Question: I'm trying to get this exact effect, only thing is, I want to have the image and rollover shaped like a diamond as opposed to a circle.
Anyone know how I would go about this.
The code is all there, just asking how to make it diamond element/properties
WEBSITE & CODE HERE - <URL>
DIAMOND SHAPE LIKE THIS -

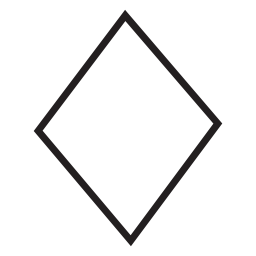
Answer: There are many demos in the link you posted. I just picked the first demo as an example. In fact all the demos there style the element as , which is simpler than shaping elements as . As I said before, the most important thing is how to render the diamond shape, it should have border and inner content (such as image background ...). That requirement makes it become more complicated than just a solid diamond. After shaping the element as diamond, you just need to apply the transform 'scale' (from '0' in normal state to '1' in hover state). Of course we need many parts in the diamond menu item so we need some HTML elements to render it (1 element together with its pseudo-elements won't be able to render complicated shapes with rich interaction and effects ...). Here is the demo code, note that I just used 'transform' property and use prefix-free library, you can add more prefixed versions of 'transform' (such as '-webkit-transform', '-moz-transform', ...) if you don't want to use prefix-free library:
:
'''
<div class='menu-item'>
<div class='diamond chrome'></div>
<div class='content'>
<div class='diamond clipper'>
<div class='inner-content'>
Diamond menu item
</div>
</div>
</div>
</div>
'''
:
'''
.menu-item {
width:200px;
height:200px;
position:relative;
transform: translateY(100px)
}
/* render diamond shape */
.diamond {
width:100%;
height:100%;
position:absolute;
left:0;top:0;
transform:rotate3d(0,0,1,45deg) skew(15deg,15deg);
}
/* the outside chrome which has the translucent white border
and the background image */
.diamond.chrome {
overflow:hidden;
}
/* render the background */
.diamond.chrome:before {
content:'';
position:absolute;
background:url(http://placekitten.com/200/200);
background-size:100% 100%;
width:200%;
height:200%;
left:50%;top:50%;
transform: translate(-50%,-50%) skew(-15deg,-15deg) rotate3d(0,0,1,-45deg);
z-index:-1;
}
/* render the translucent white border */
.diamond.chrome:after {
content:'';
position:absolute;
left:0;top:0;
width:100%;
height:100%;
box-shadow:0 0 0 20px rgba(255,255,255,.5) inset;
transition:all 0.4s ease-in-out;
}
/* animate the translucent border when hovering the menu item */
.menu-item:hover .chrome:after {
box-shadow:0 0 0 0px rgba(255,255,255,.5) inset;
}
/* animate the inner content when hovering the menu item */
.menu-item:hover .content {
transform:scale(1);
opacity:0.8;
}
/* the content which should be scaled from 0 up to 1
to show up on hovering */
.menu-item .content {
color:white;
opacity:0;
font-size:20px;
transition:all 0.4s ease-in-out;
transform:scale(0);
position:absolute;
width:100%;
height:100%;
}
/* the clipper used to clip the inner content by the diamond shape */
.menu-item .clipper {
overflow:hidden;
}
/* the inner content which contains text and other elements for interaction */
.menu-item .inner-content {
background:teal;
position:absolute;
text-align:center;
width:200%;
height:200%;
left:50%;top:50%;
transform: translate(-50%,-50%) skew(-15deg,-15deg) rotate3d(0,0,1,-45deg);
}
/* this is used to align the text vertically */
.menu-item .inner-content:before {
content:'';
display:inline-block;
height:100%;
vertical-align:middle;
}
'''
## JsBin Demo